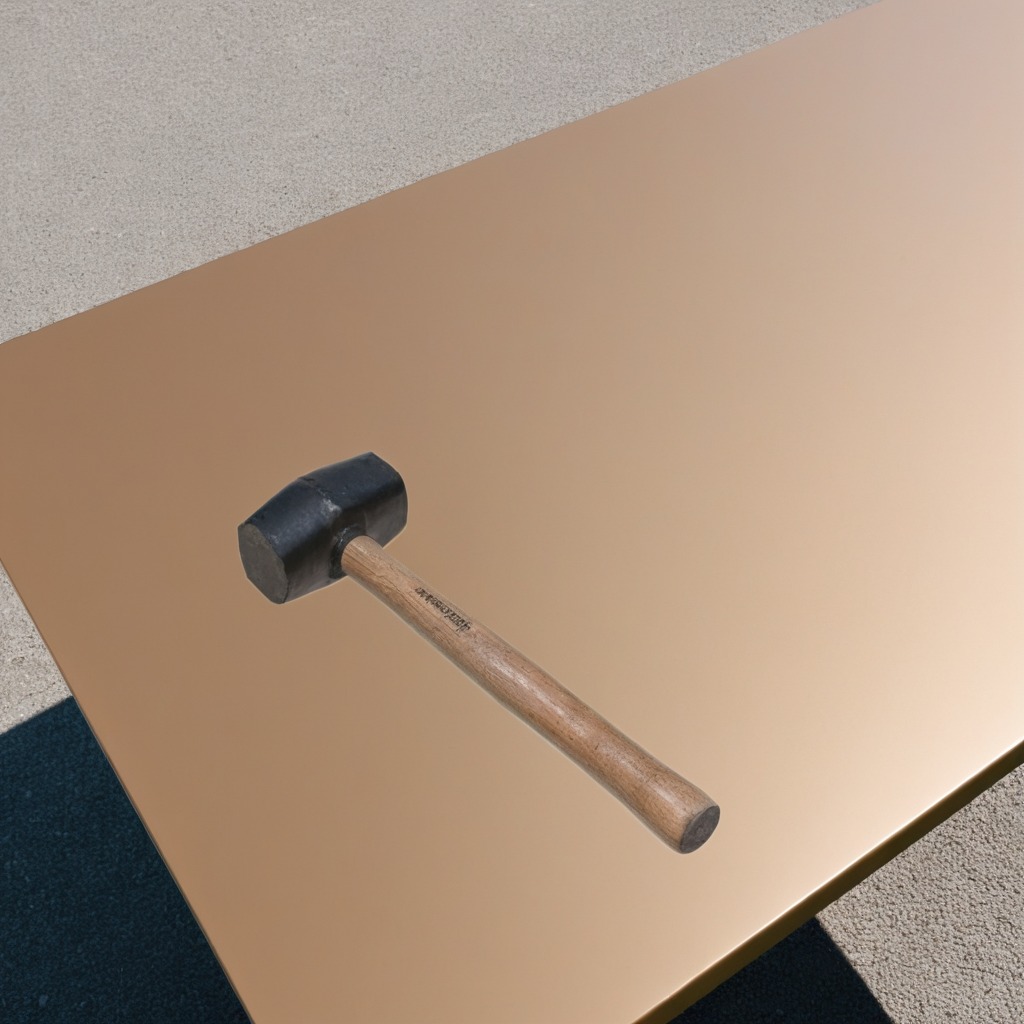
A hammer lies on a clean utility table in a temporary outdoor tool station textured surface afternoon light completely empty no clutter no objects on or around the table